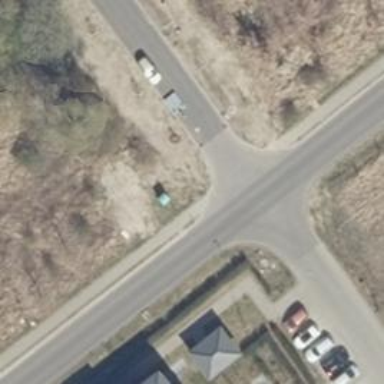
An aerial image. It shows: Unmarked crossing on the road.